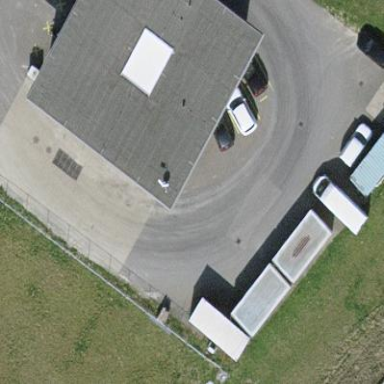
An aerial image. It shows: Industrial building.